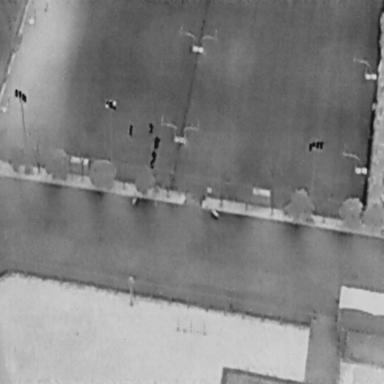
There are six People in the infrared image.